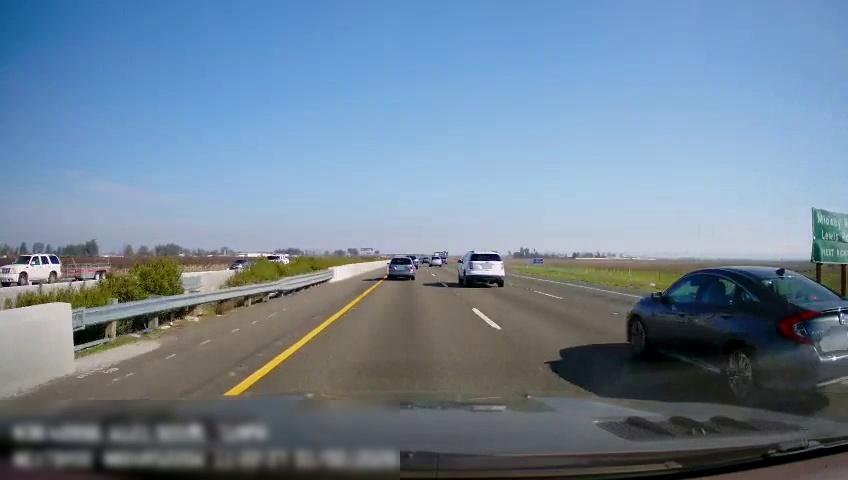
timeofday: Day
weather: Sunny
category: Drivable Space
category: Vehicles | Car
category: Vehicles | SUV
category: Vehicles | Car
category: Vehicles | SUV
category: Vehicles | Other LV
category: Vehicles | Car
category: Vehicles | Truck
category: Vehicles | SUV
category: Vehicles | SUV
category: Lanes | Current Lane
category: Lanes | Current Lane
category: Lanes | Alternate Lane
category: Lanes | Alternate Lane
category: Traffic | Signs